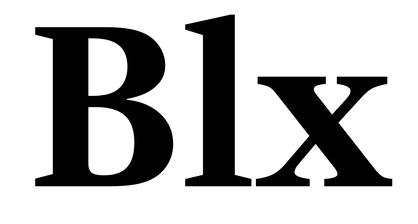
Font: LibreCaslonText_Bold